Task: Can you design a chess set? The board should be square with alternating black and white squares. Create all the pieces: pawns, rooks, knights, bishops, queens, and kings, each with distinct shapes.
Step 556:
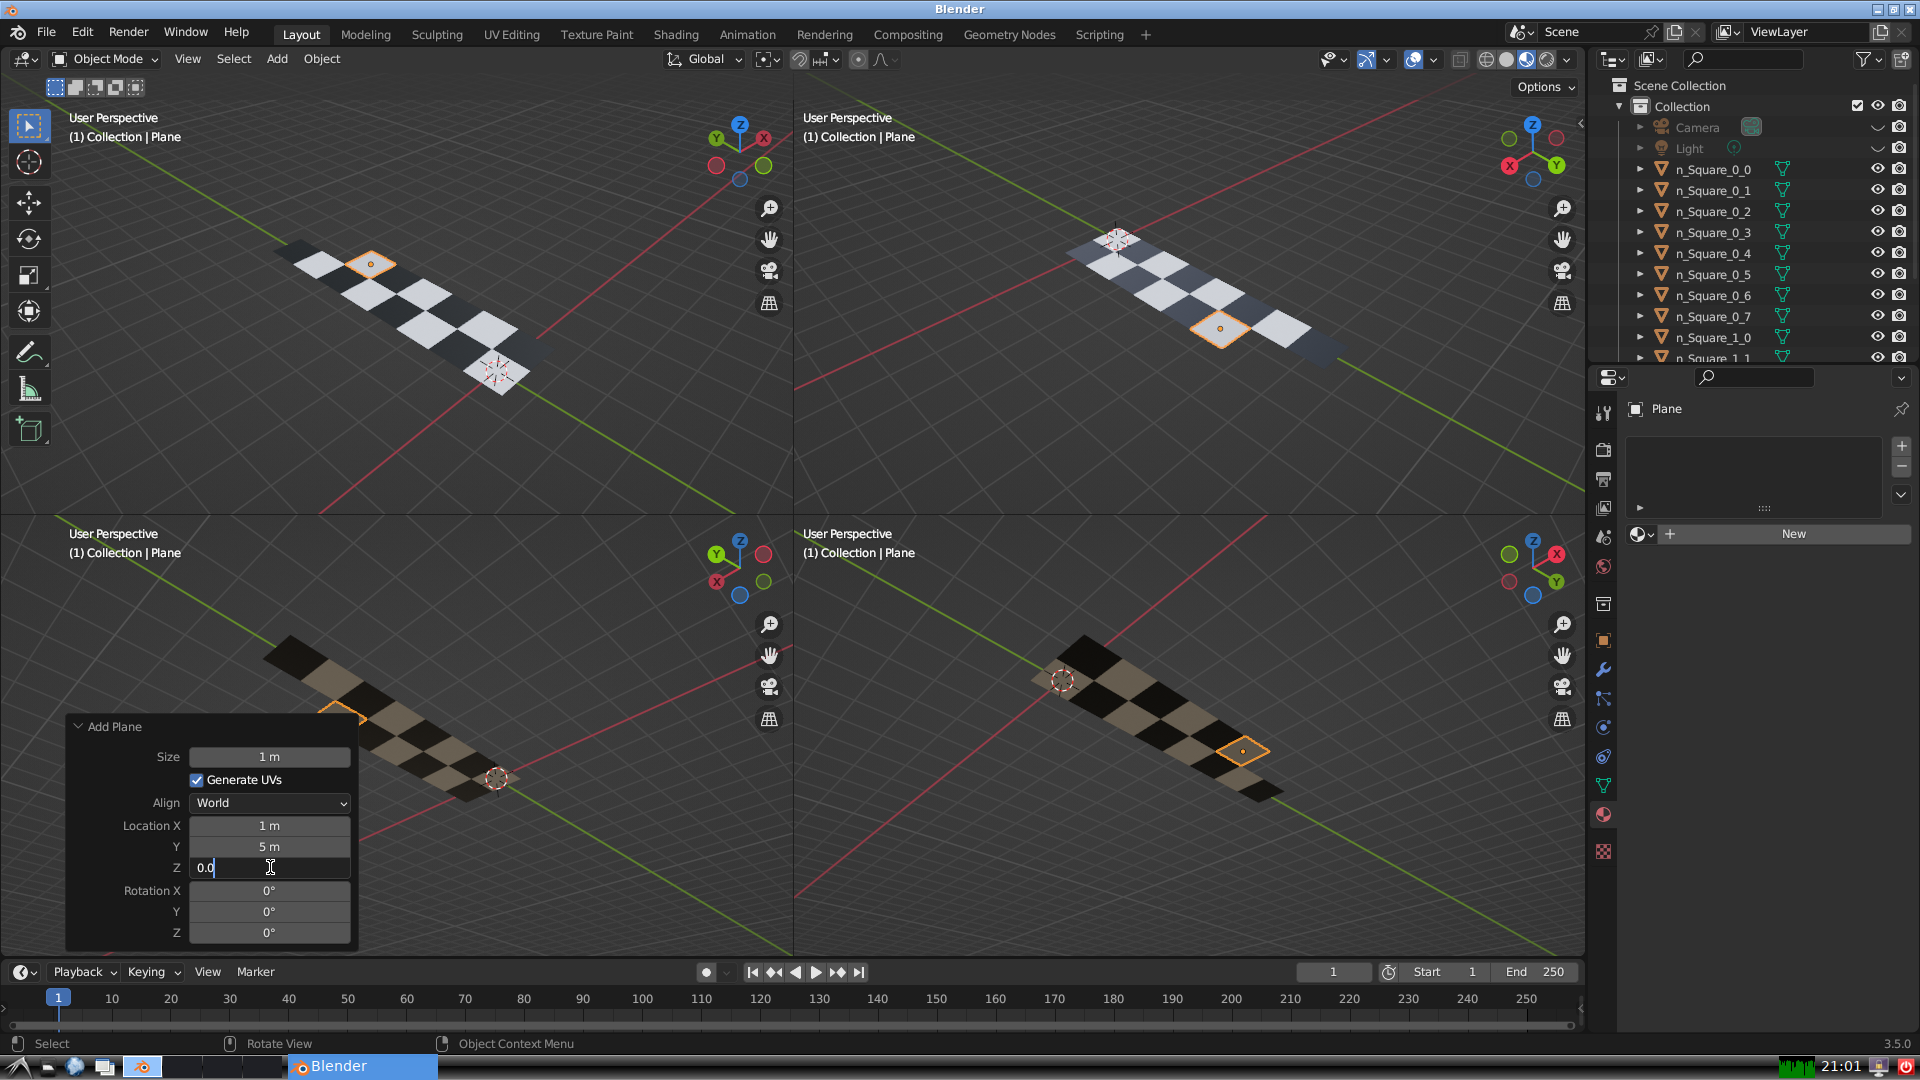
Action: {"key_press": ['Return']}